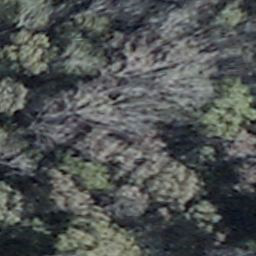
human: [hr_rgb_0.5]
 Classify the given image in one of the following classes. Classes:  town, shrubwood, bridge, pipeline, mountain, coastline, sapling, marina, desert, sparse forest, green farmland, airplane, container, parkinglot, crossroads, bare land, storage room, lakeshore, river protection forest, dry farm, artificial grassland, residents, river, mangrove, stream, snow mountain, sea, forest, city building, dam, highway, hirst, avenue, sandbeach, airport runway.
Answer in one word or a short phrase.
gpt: shrubwood